Interaction volume radius: 5 \u00c5
Interaction volume height: 10 \u00c5
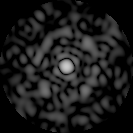
Disorder parameter: 0.8109